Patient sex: M
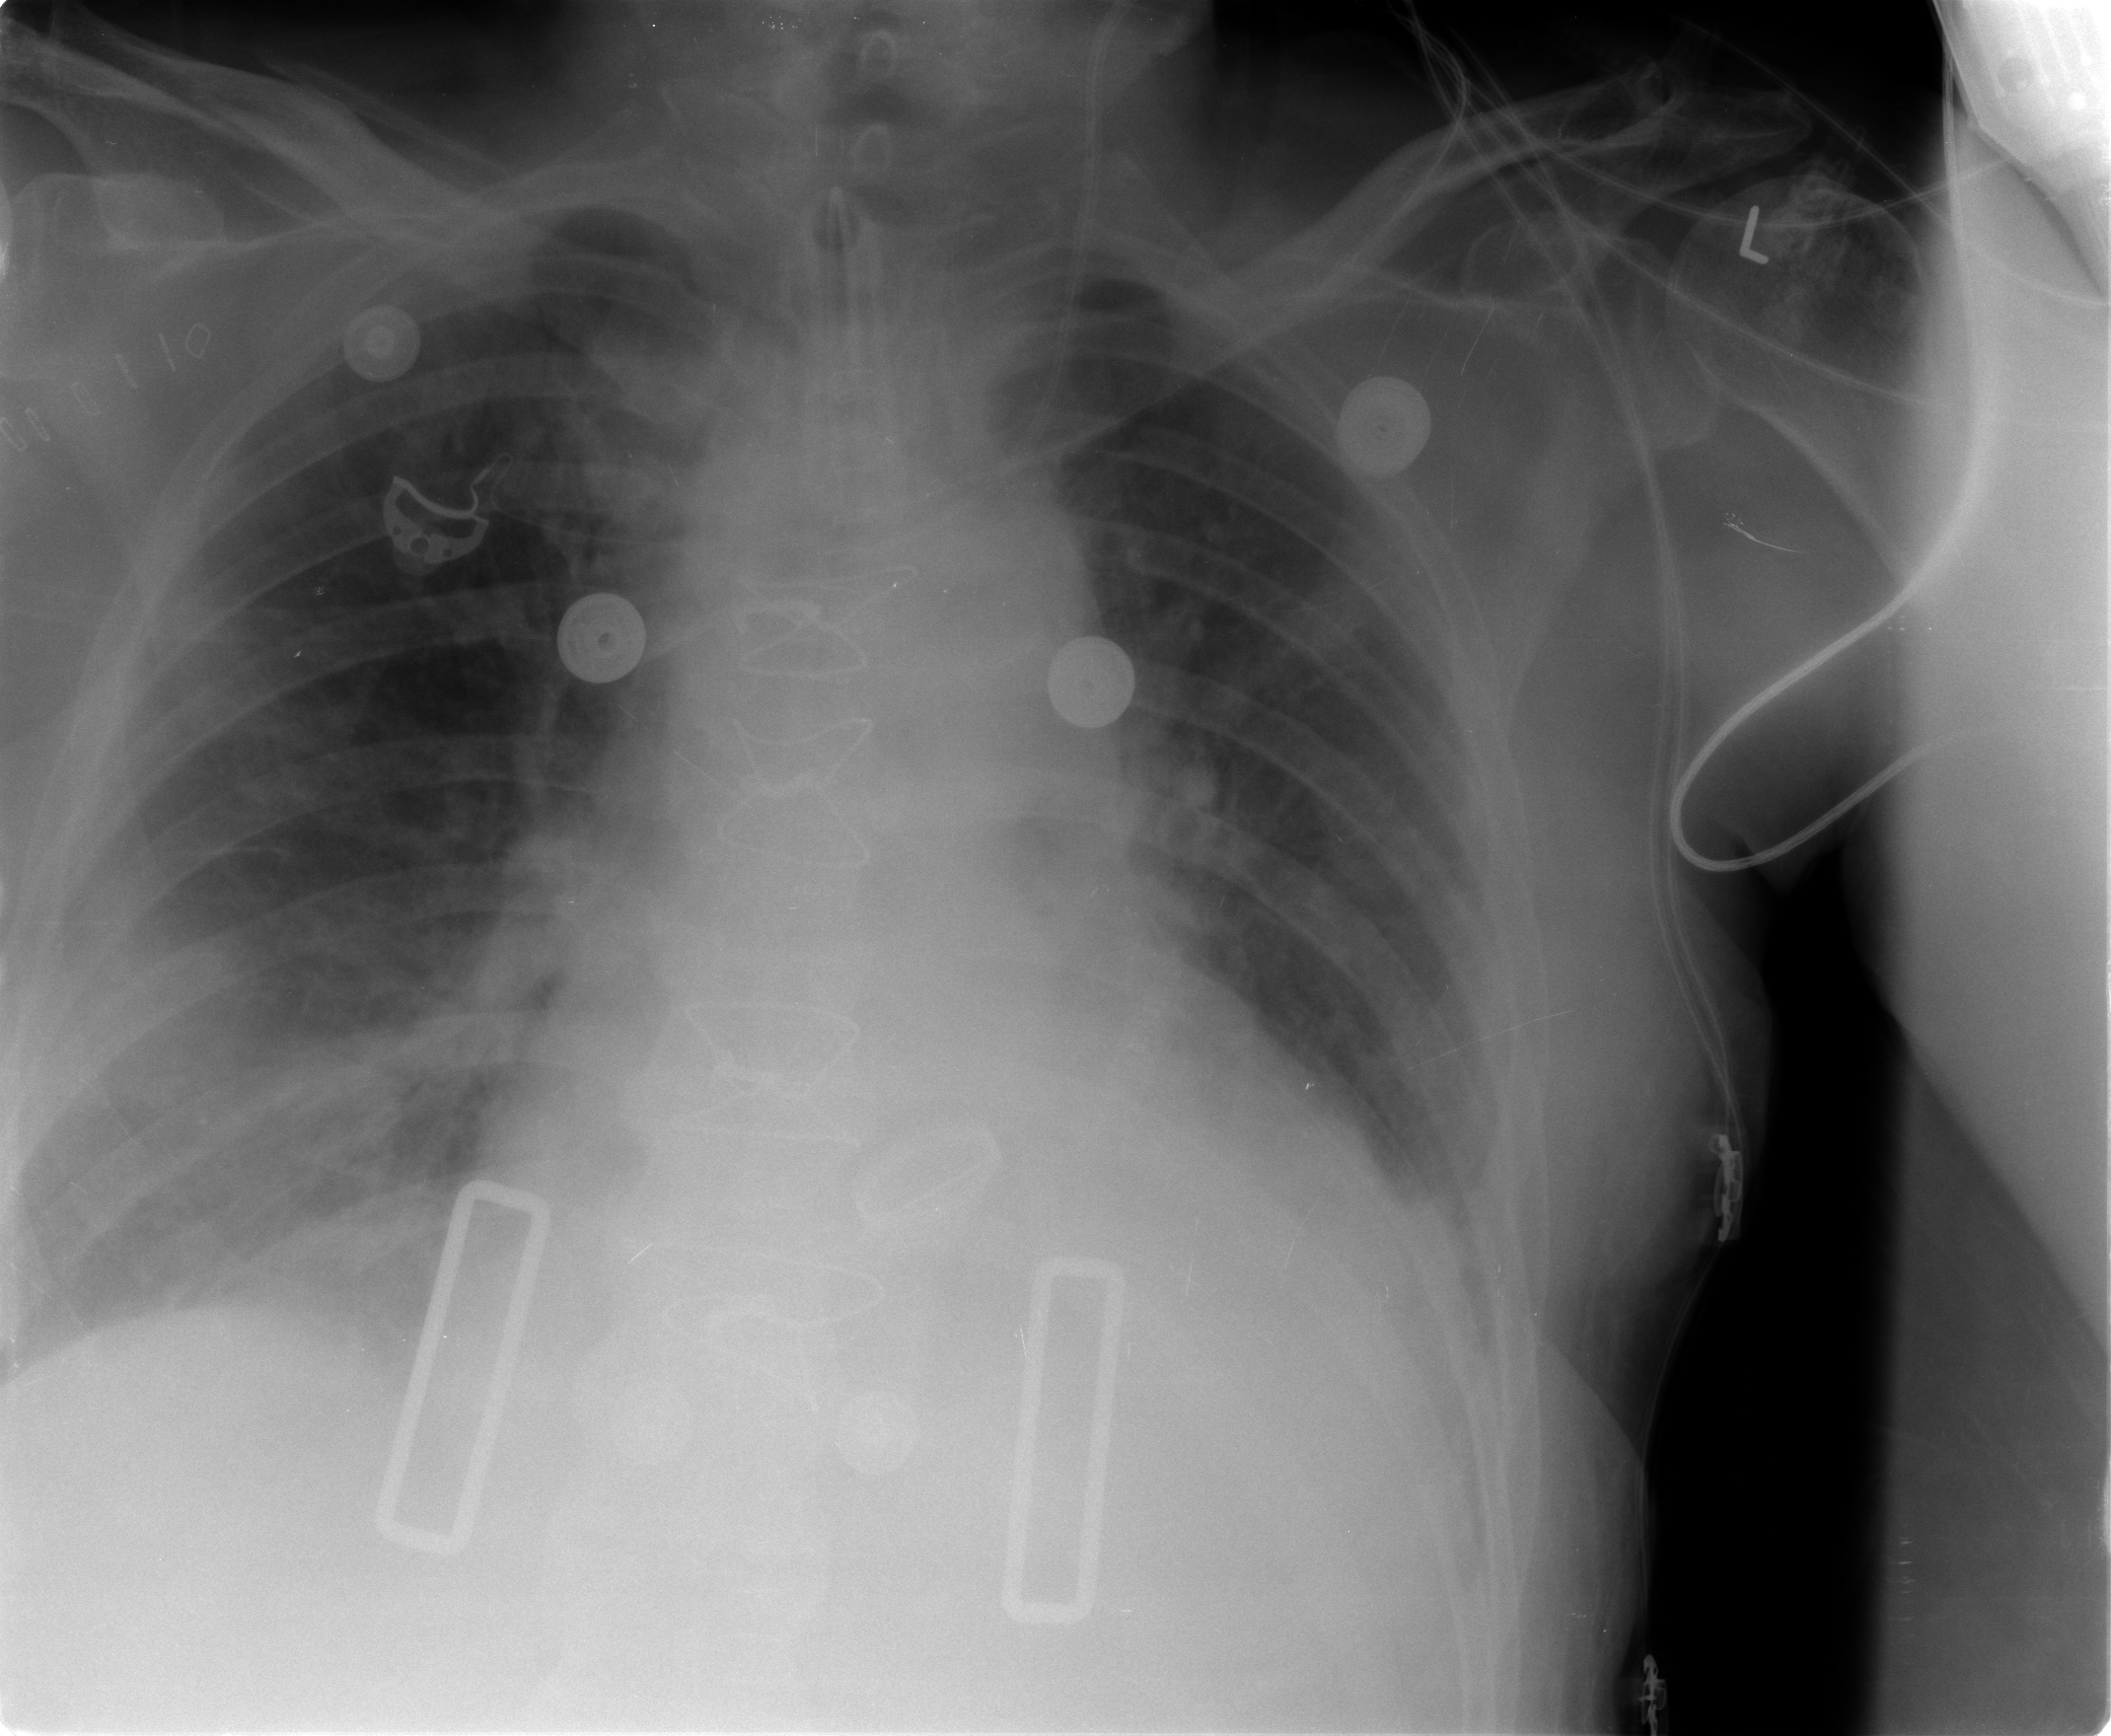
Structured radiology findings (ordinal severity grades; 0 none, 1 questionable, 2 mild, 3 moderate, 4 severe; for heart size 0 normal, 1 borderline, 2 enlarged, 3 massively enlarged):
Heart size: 2
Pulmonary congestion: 2
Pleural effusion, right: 2
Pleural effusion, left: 2
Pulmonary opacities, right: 1
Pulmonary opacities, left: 1
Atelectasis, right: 2
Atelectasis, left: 2